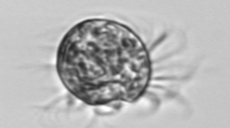
Label: Leegaardiella_ovalis